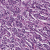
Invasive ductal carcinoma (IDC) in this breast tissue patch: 1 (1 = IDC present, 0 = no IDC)